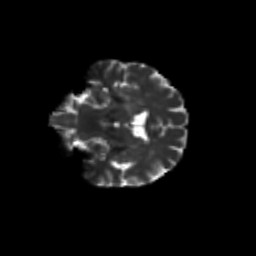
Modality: T2w
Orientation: coronal
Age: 64
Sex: female
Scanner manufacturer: siemens
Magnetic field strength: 3 T
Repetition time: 8.6 s
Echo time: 0.095 s